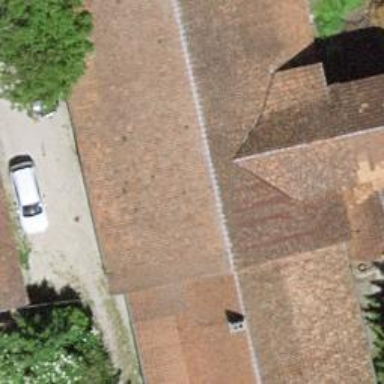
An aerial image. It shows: Farm building.